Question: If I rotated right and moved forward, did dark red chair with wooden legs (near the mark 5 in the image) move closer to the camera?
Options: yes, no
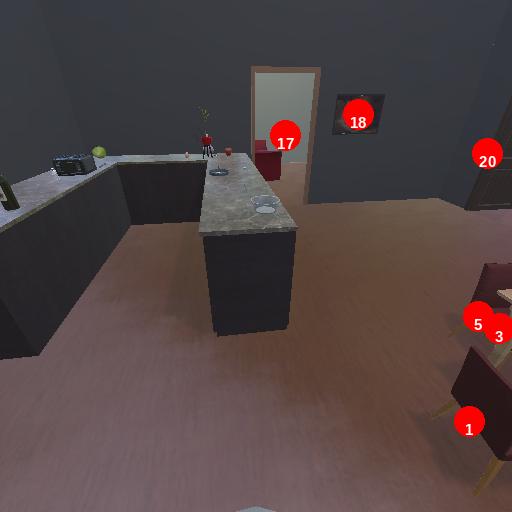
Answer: yes